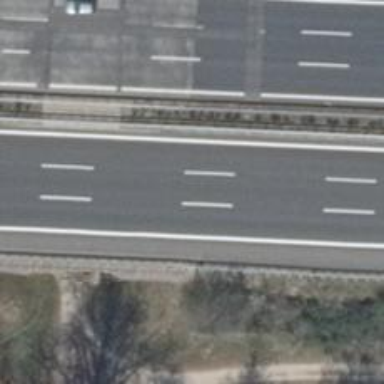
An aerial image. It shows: Motorway bridge with asphalt surface.